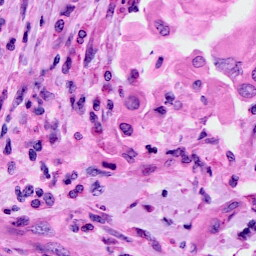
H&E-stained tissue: Cervix